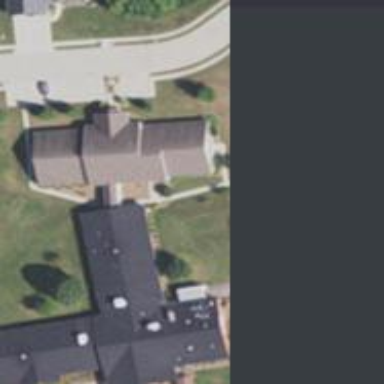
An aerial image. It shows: Nursing home building.